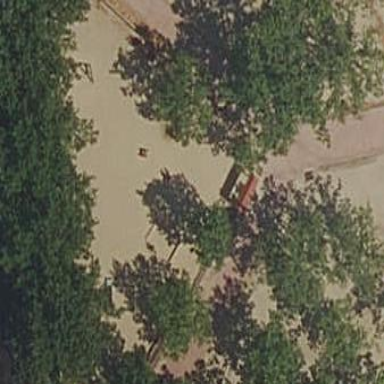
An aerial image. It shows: Playground area for leisure activities on the land.